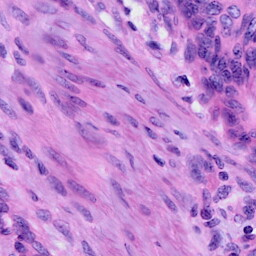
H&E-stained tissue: Cervix